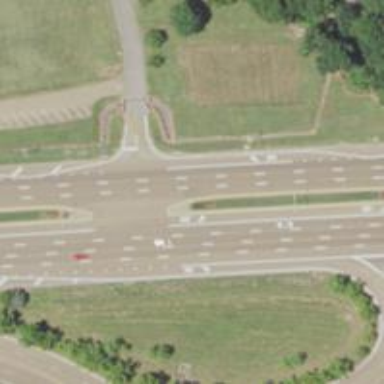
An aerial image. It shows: Trunk link highway.